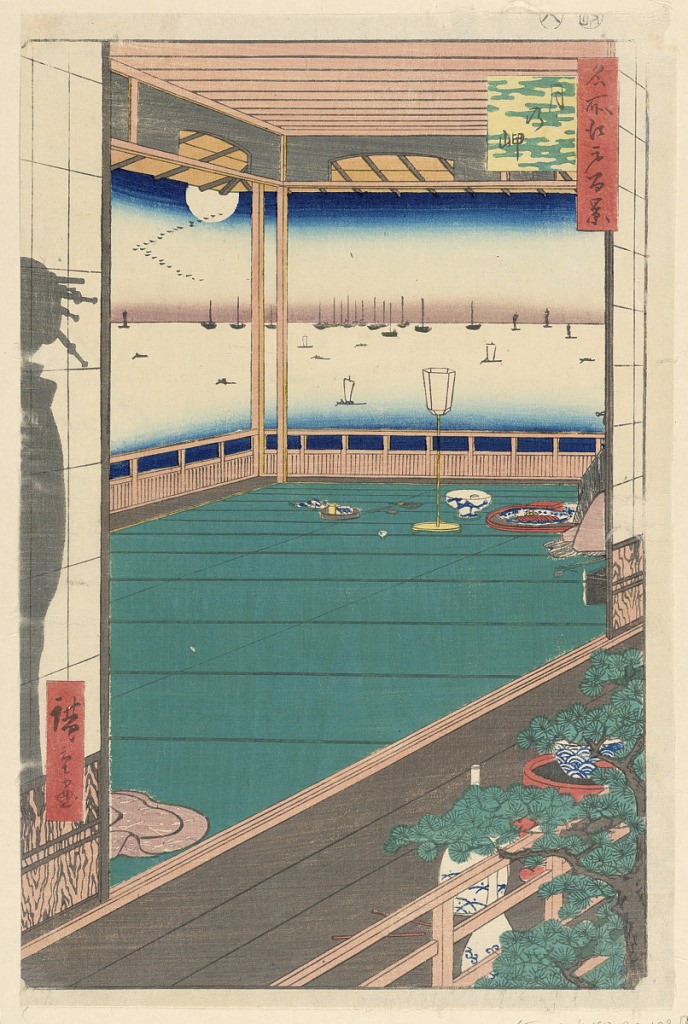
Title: Moon Cape (Tsuki-no-misaki) From the Series One Hundred Famous views of Edo
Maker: Ando Hiroshige, Japanese, 1797–1858
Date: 1857
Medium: Woodblock print in colored ink on paper
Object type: Print
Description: This scene is divided in half. The upper half is tranquil and still. Showing Edo Bay with cargo ships anchored for the night, the full moon lights up the night sky as a flock of birds fly by. Within the foreground appears uneaten sashimi remains on the red plate from the lavish dinner. The sake bottle is floating, and the napkins lay strewn about with a half-opened fan resting on the green tatami mat. Guests have left the room as two silhouettes remain. On the right side, a geisha has put down a shamisen (musical instrument). The left side shows the shadow of a prostitute taking off her kimono. From right to left, the direction in which Japanese is read, Hiroshige visually tells us a story. The meal and music have ended (past), admiring the moon (present) as the prostitutes prepare for the immediate future.